Question: I am trying to add the Parse SDK into my app. Here is the steps I took:
1. Dragged all Parse files into my libs folder
2. Add the following lines to my code: import com.parse.Parse;
import com.parse.ParseAnalytics;
3. Went to my build.gradle and added: compile files('libs/Parse-1.4.1-javadoc/Parse-1.4.1.jar')
However I am still getting these errors:
'''
Gradle: package com.parse does not exist
Gradle: package com.parse does not exist
'''

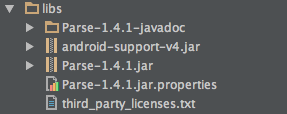
Answer: Change 'compile files('libs/Parse-1.4.1-javadoc/Parse-1.4.1.jar')' to 'compile files('libs/Parse-1.4.1.jar')'